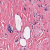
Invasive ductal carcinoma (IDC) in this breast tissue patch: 1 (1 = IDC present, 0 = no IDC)